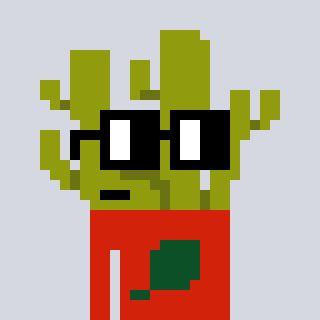
a pixel art character with square black glasses, a cactus-shaped head and a red-colored body on a cool background